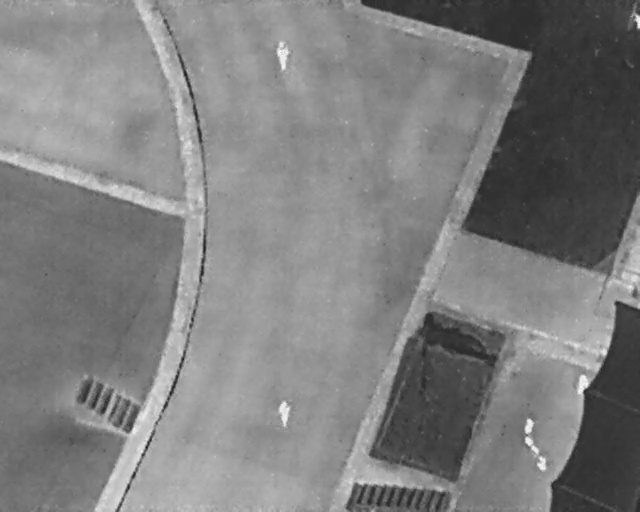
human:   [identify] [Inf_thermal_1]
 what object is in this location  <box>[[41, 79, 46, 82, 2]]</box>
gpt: <ref>1 large person at the bottom</ref>